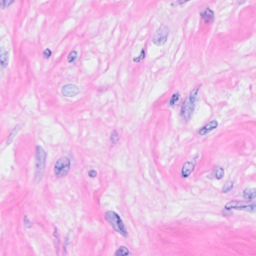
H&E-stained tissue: Breast